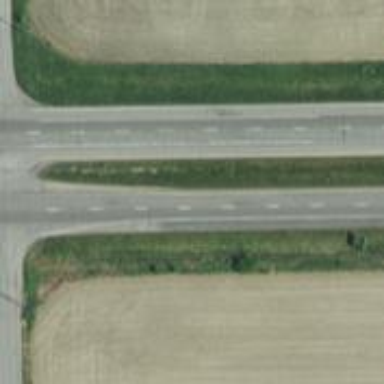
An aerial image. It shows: Expressway with asphalt surface classified as trunk highway.